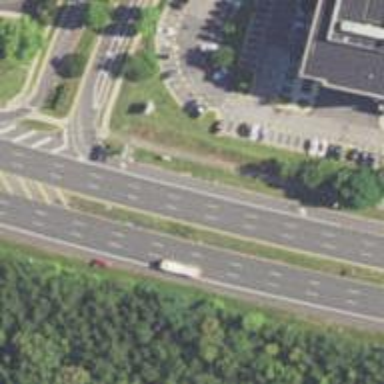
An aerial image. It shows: Motorway junction.